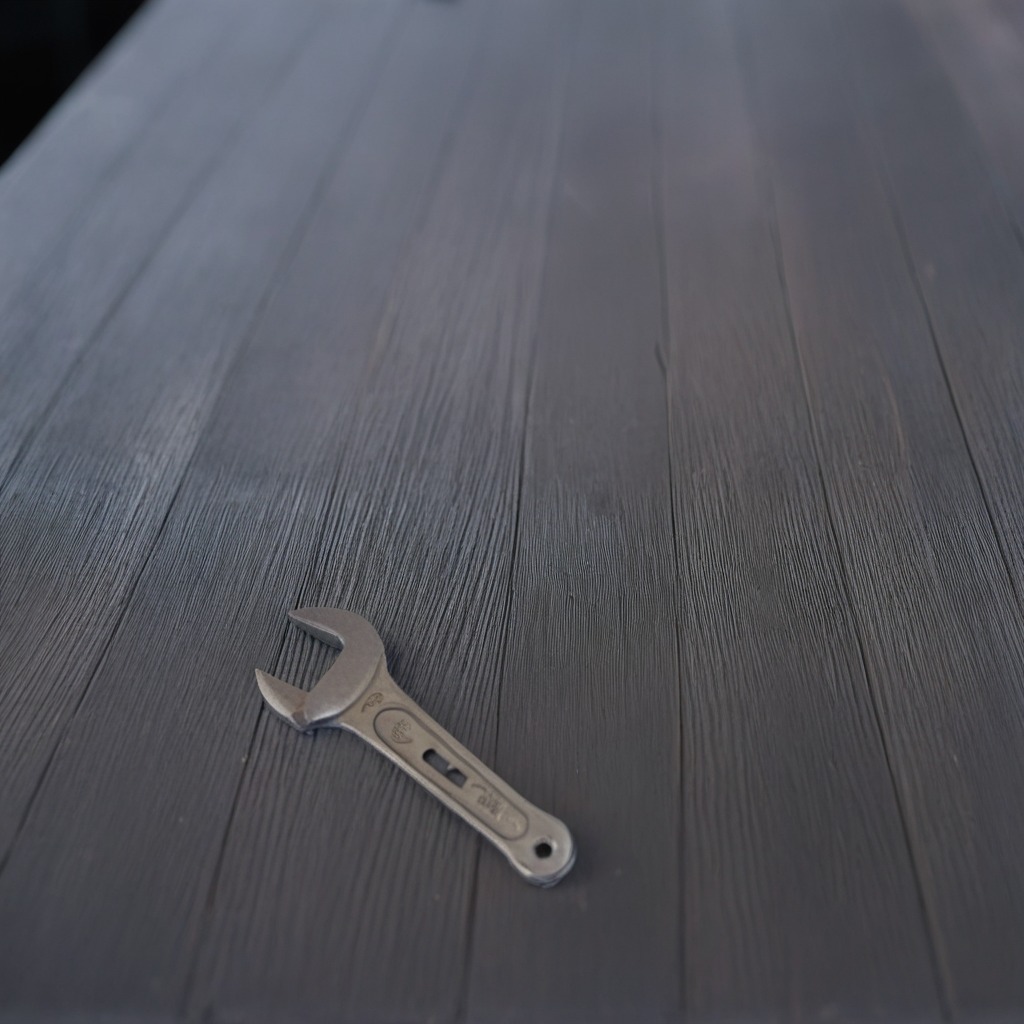
An old wrench lies on a table with faint burn marks in a small garage at twilight.